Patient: sex F, age 62
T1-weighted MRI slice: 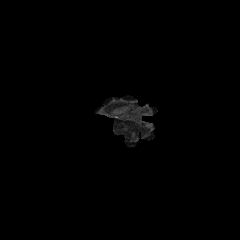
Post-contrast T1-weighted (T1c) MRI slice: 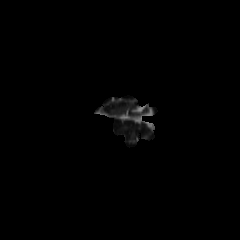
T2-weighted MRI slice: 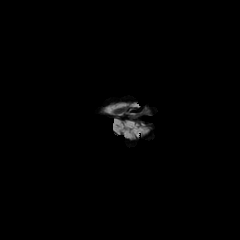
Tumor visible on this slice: no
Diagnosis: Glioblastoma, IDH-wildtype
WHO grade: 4